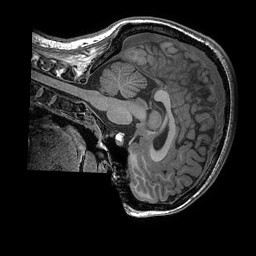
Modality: T1w
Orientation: sagittal
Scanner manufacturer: ge
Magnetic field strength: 3 T
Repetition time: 0.008512 s
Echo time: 0.003336 s